Interaction volume radius: 10 \u00c5
Interaction volume height: 20 \u00c5
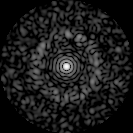
Disorder parameter: 0.8478